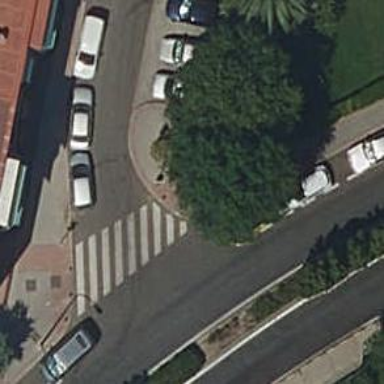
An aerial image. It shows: Bollard.